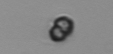
Label: Heterocapsa_rotundata